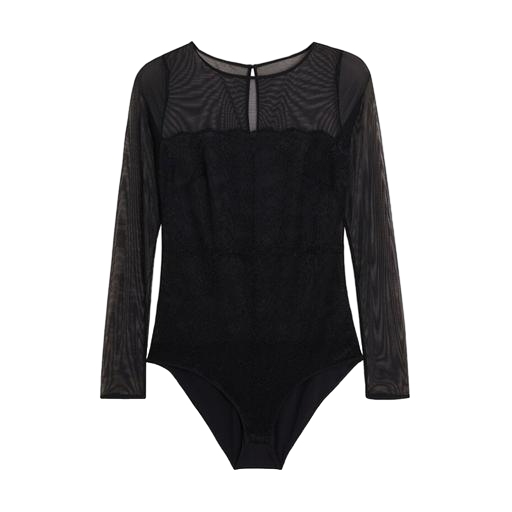
black mira cape-effect bodysuit, black lacey mesh-paneled top, black long-sleeved lace top, white background